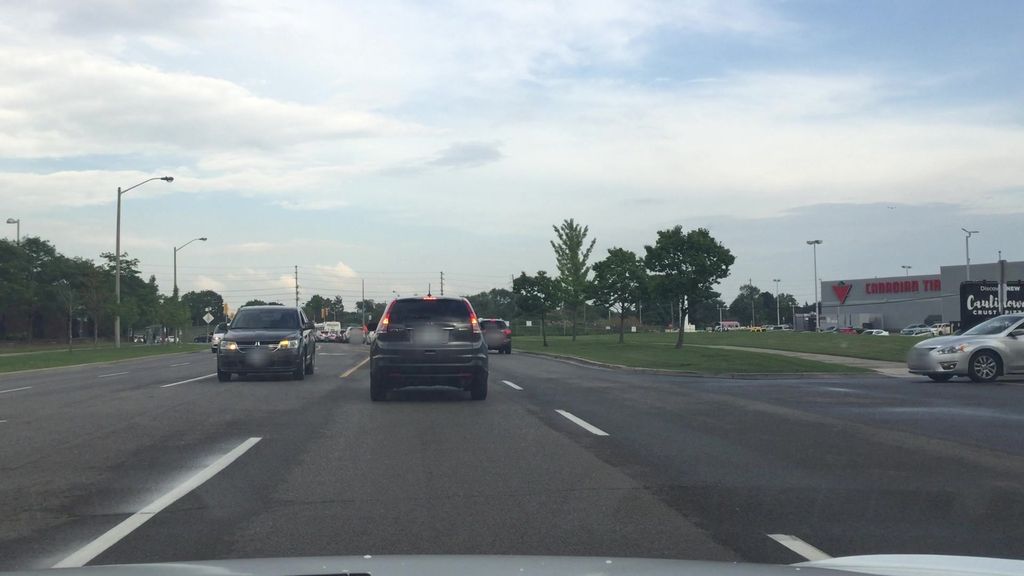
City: toronto